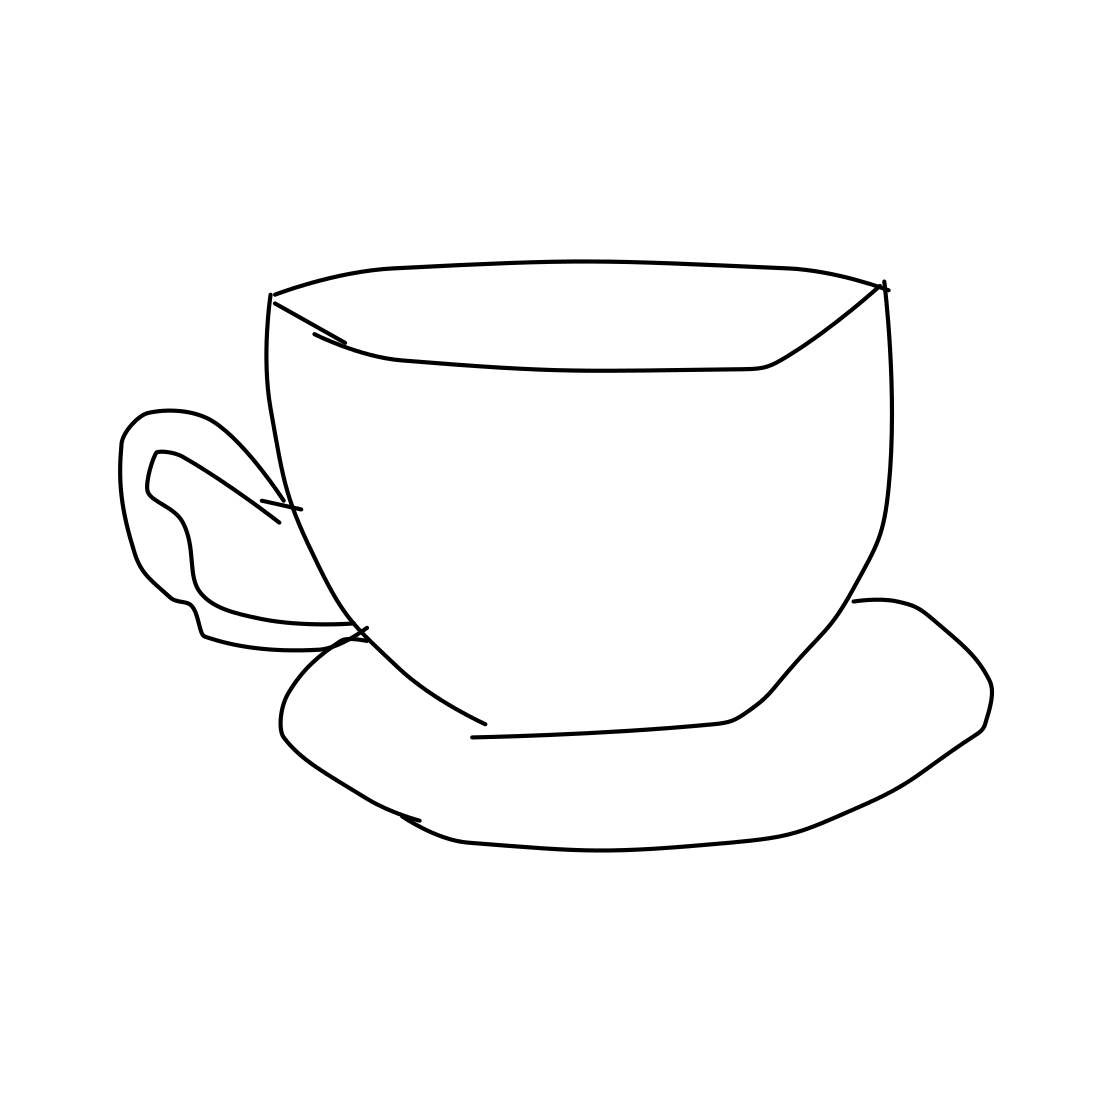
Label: teacup